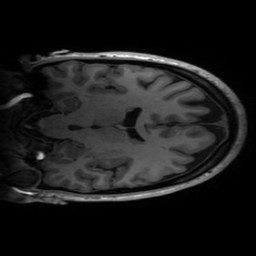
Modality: T1w
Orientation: coronal
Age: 25
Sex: female
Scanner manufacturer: ge
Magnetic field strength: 3 T
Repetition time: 0.00724 s
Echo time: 0.0027 s